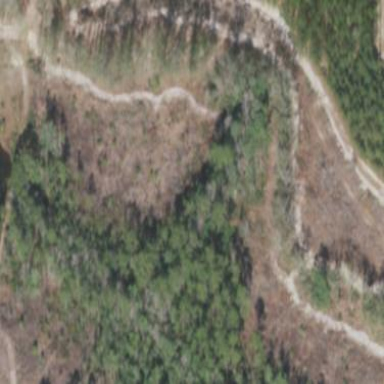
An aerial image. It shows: Mixed leaf woodland.